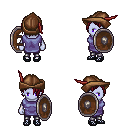
a pixel art fantasy rpg character, female body template, dark elf, purple skin, chain tabard jacket, metal pants, brunette bangs hairstyle, leather cap, ghillies, shield, four views (front, back, left, right), 2x2 character sprite sheet, small pixel art, hard edges, no anti-aliasing